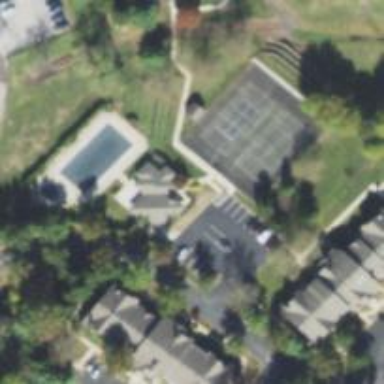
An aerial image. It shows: Tennis court on the leisure land pitch.